Question: I am working through an android app tutorial course on udacity.com. I have come to a lesson where it's introducing testing. However, the video for the current class is showing how to run a test where only one 'run test' option is available. seen here: <URL>
but my android studio shows a number of options

and I am not sure what is the correct one to use, or even what the differences between them are. In particular the first and second options are confusing me. the third and fourth options are intuitive enough to understand.
Thank you.
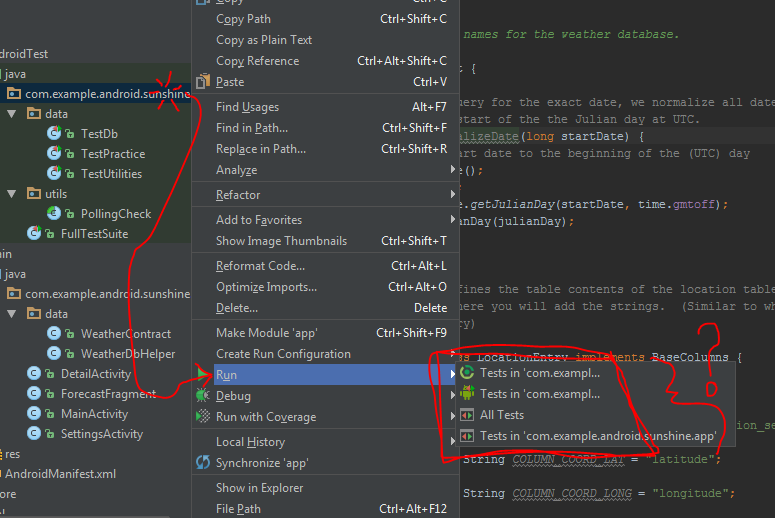
Answer: The options you are given are:
1- Run tests using Gradle:
This has been added in version 1.1 of Android Studio, to run tests using Android's build system, Gradle.
2- Run tests using Android JUnit, which will probably require a device/emulator. This is the option to use if you have test cases that make use of Android's test suite, like 'AndroidTestCase', also useful for running more complex and Android-related test cases.
3/4 - Run using JUnit framework. In your case, the only difference between these options is that the first indicates All Tests available in the project, while the last option offers running all tests existing in the specified package. In your case, probably both options are equivalent.
If you are running basic unit tests, I'd definitely stick with the first option.
More details on Android Studio testing here:
<URL>